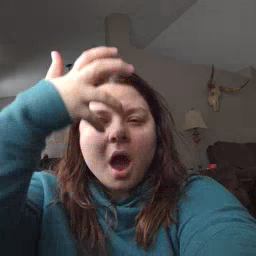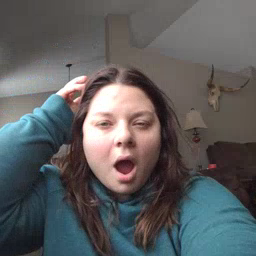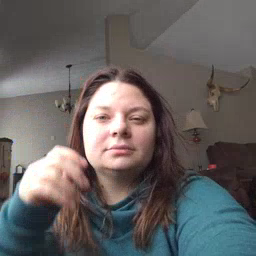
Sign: lion